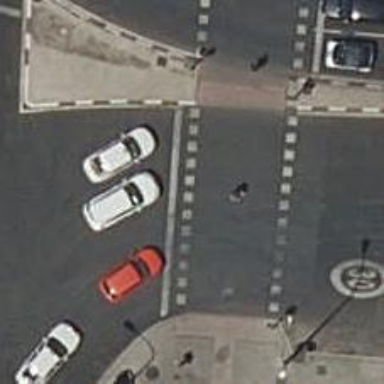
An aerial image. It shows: Traffic signals at road crossing.